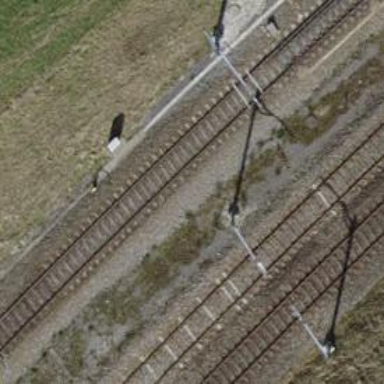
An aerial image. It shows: Railway with electrified contact lines.